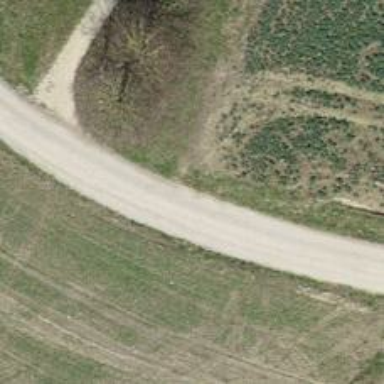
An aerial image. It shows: Pebblestone track with grade2 tracktype.